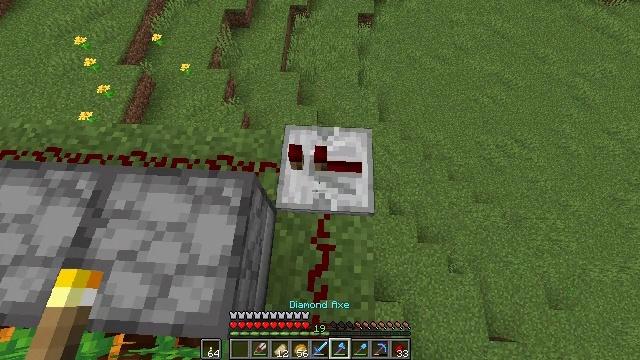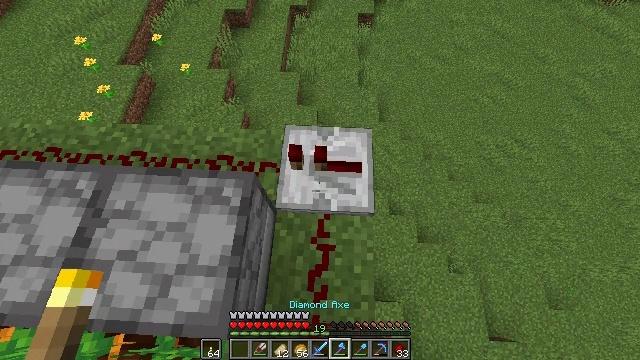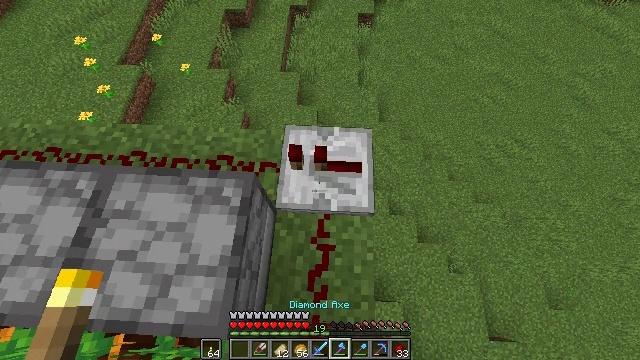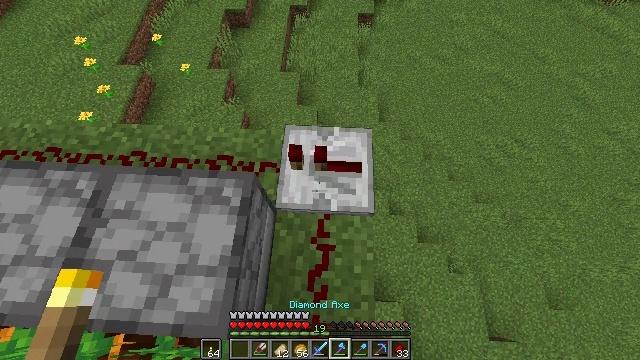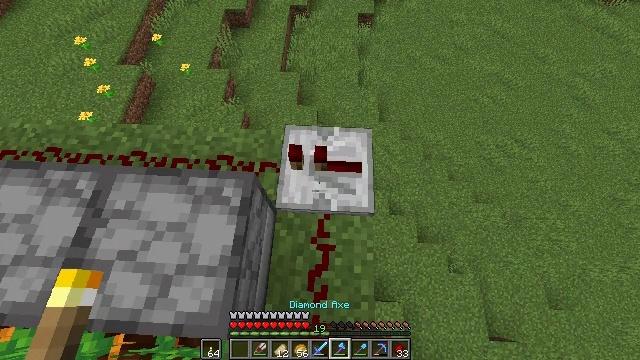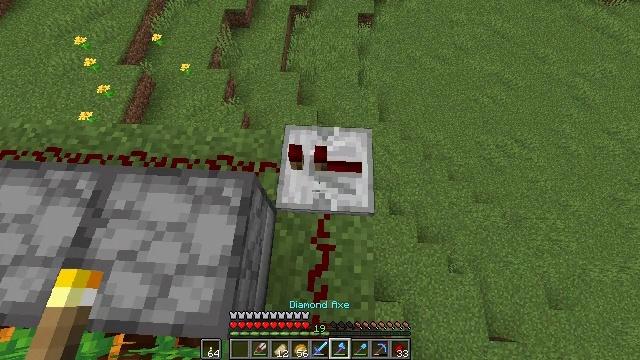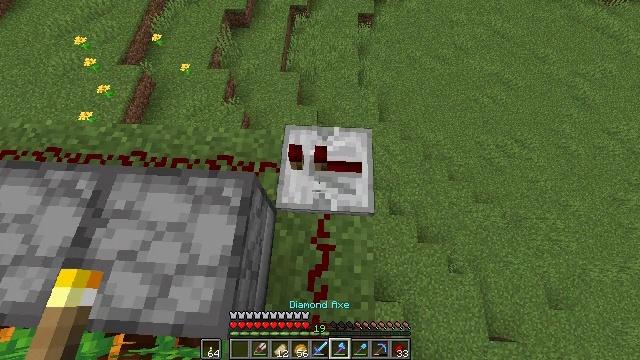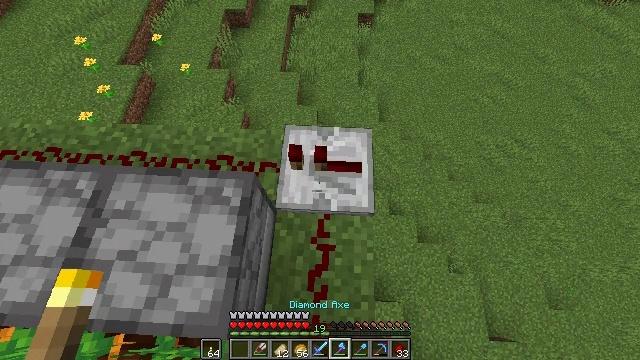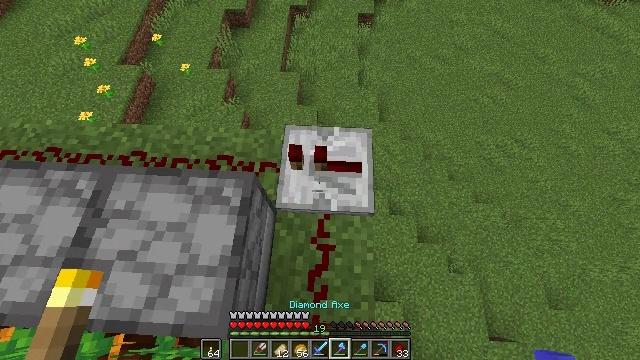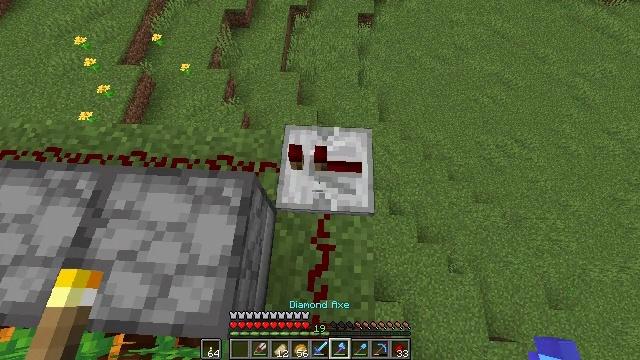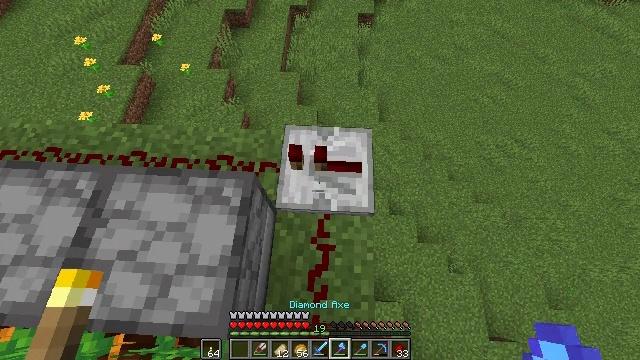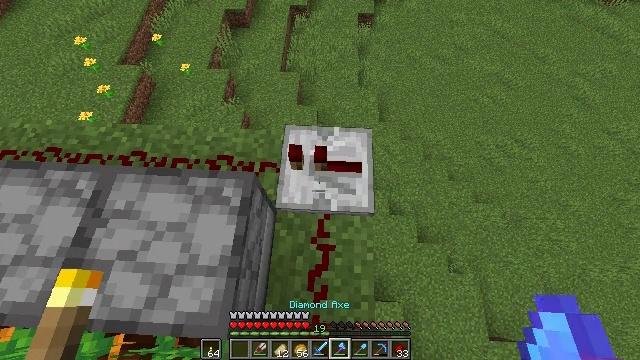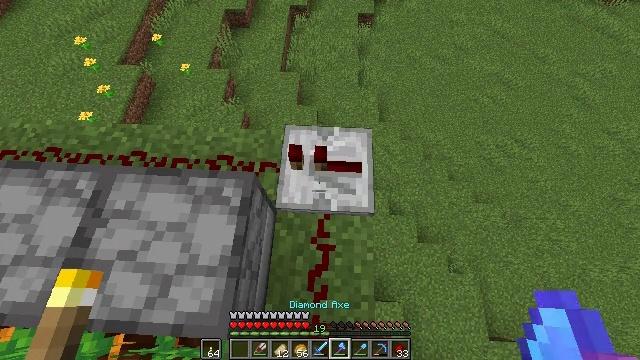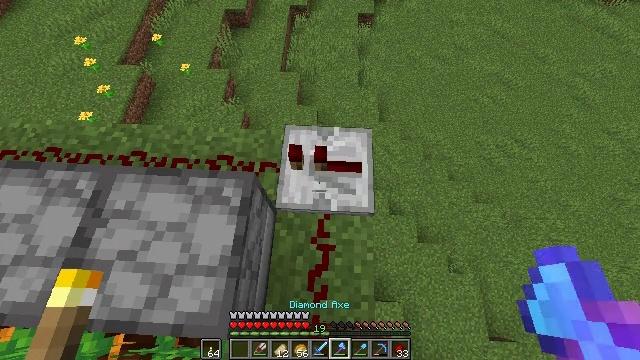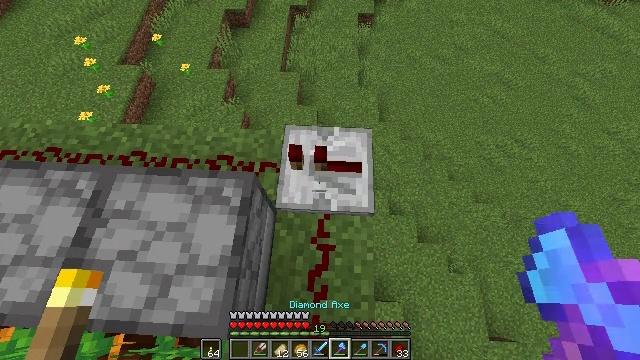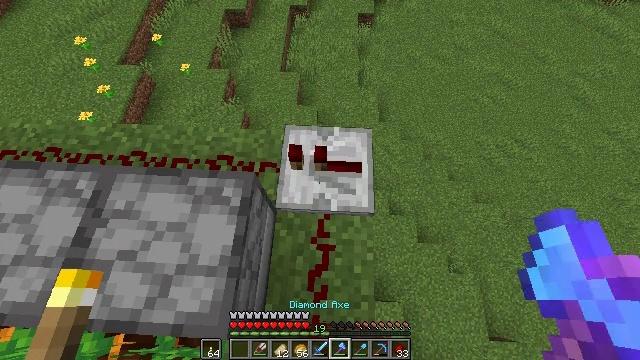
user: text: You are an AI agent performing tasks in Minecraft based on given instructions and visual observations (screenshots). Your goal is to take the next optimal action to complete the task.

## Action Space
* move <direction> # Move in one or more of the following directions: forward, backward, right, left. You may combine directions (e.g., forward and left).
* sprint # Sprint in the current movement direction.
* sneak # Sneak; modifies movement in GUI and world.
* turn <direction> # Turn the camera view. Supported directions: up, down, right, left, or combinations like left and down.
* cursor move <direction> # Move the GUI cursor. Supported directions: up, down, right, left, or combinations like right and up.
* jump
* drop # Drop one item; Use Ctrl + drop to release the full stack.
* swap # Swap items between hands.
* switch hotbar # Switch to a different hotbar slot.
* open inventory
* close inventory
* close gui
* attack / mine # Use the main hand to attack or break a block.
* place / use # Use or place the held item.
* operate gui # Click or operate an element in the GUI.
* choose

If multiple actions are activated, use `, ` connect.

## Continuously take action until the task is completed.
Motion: motion action
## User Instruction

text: Mine the repeater.
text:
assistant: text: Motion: no_op
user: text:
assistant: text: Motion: no_op
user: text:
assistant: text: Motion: no_op
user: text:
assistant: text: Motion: no_op
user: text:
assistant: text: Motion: no_op
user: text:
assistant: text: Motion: no_op
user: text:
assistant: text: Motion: no_op
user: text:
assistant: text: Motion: no_op
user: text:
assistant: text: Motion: no_op
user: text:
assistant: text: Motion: no_op
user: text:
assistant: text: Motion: no_op
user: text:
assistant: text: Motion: no_op
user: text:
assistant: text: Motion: no_op
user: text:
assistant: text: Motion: no_op
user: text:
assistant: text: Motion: no_op
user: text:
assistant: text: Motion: no_op
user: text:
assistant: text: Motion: no_op
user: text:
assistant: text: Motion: no_op
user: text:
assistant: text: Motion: no_op
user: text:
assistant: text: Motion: no_op
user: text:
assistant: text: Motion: no_op
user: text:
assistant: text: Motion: no_op
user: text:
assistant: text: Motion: no_op
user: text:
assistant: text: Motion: no_op
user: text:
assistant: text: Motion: no_op
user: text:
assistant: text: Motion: no_op
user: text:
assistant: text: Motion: no_op
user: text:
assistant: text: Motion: no_op
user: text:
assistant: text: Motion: no_op
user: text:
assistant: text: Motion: no_op